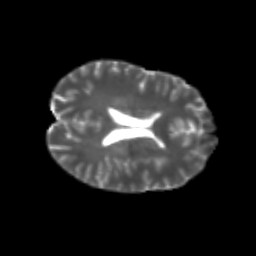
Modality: T2w
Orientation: axial
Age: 25
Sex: female
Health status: healthy
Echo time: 0.074 s